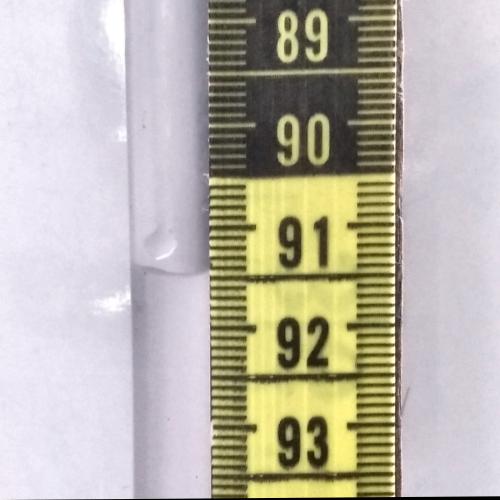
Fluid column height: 91.5 cm